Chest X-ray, AP view. Patient: 46 years old, sex F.
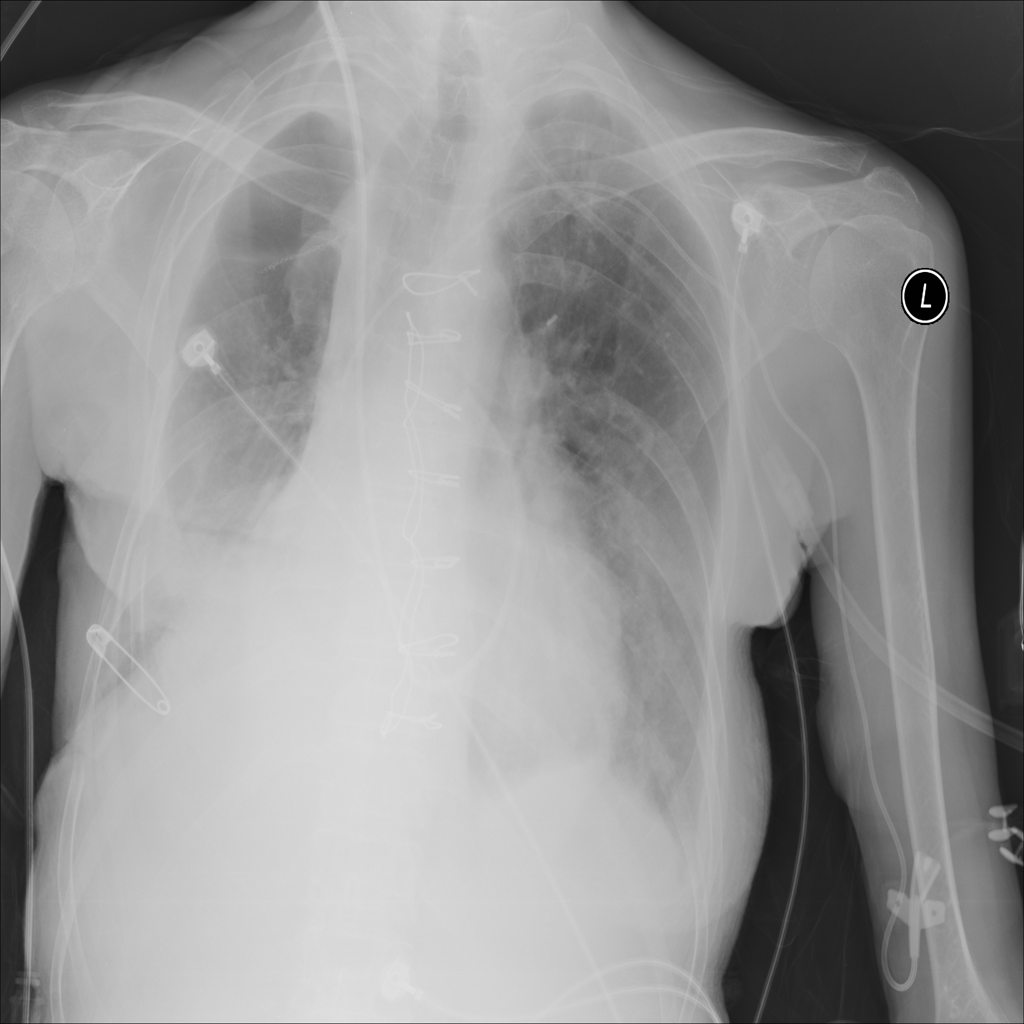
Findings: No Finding